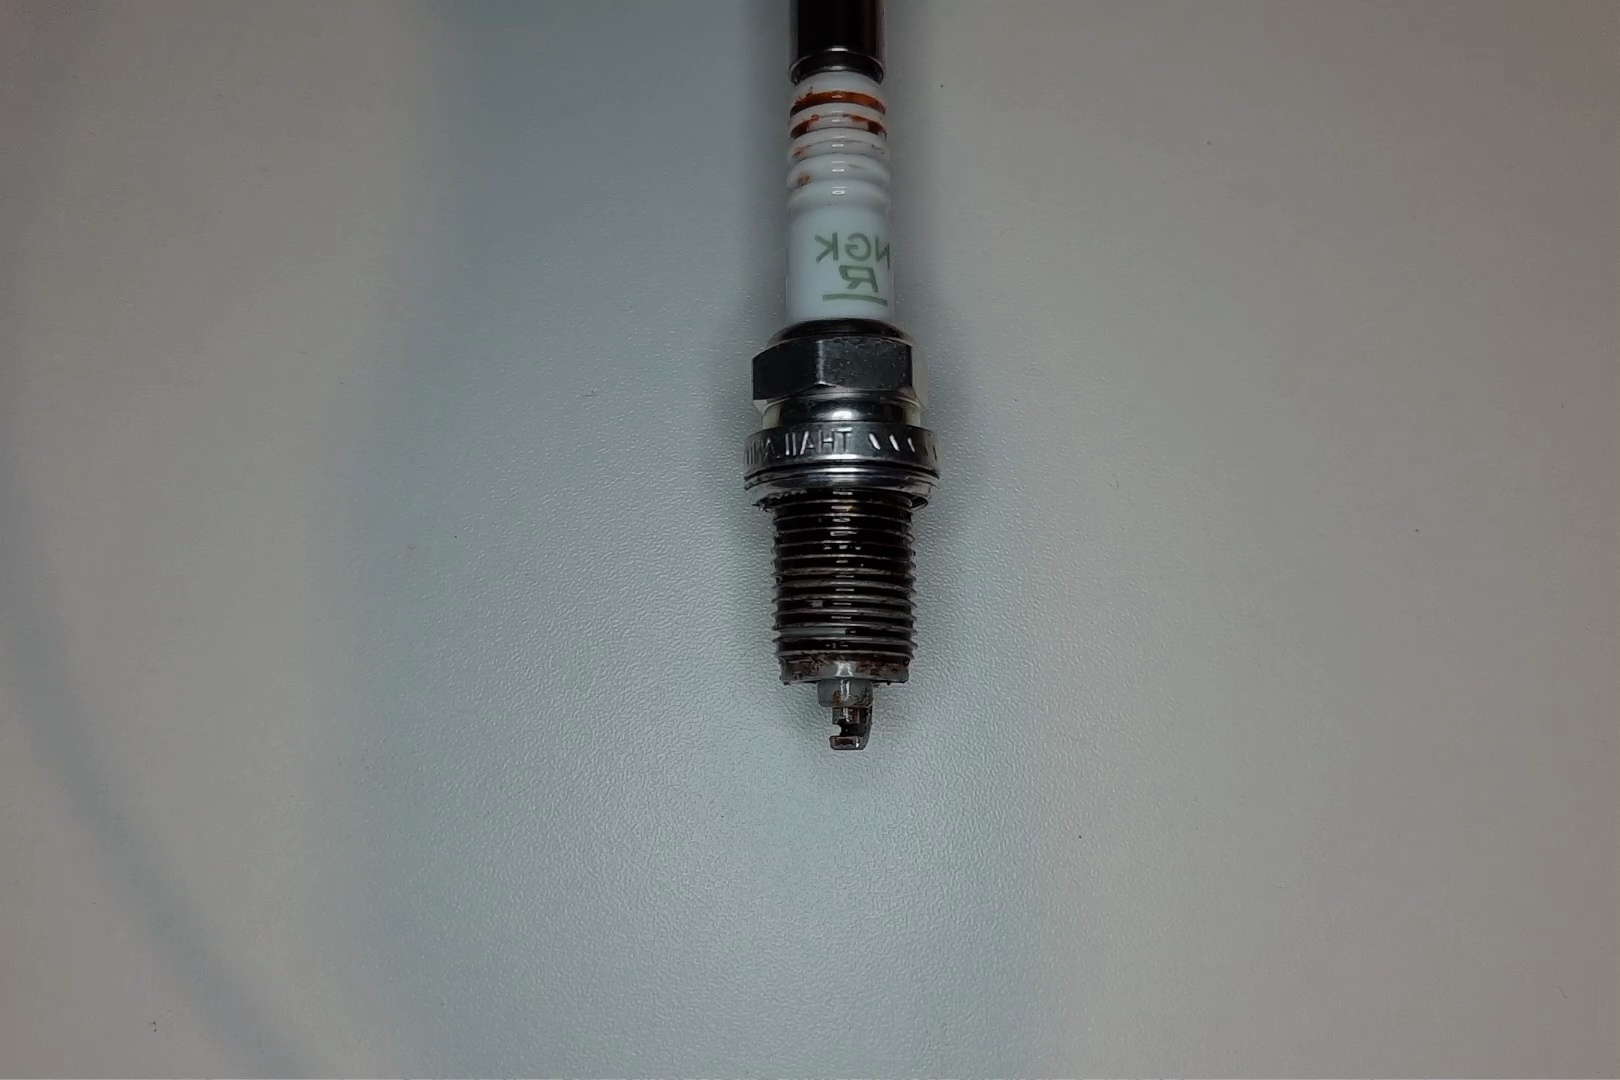
Label: anomaly